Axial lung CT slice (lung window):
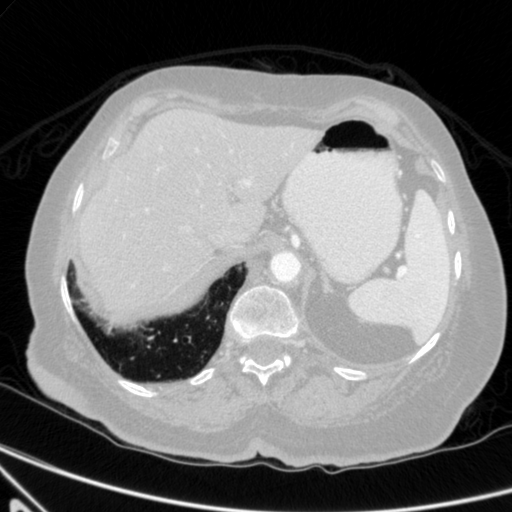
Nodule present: no